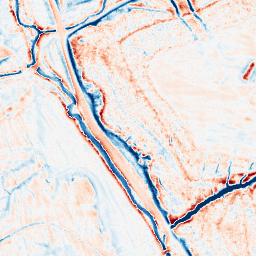
Category: edge_preserving
Decomposition family: anisotropic_diffusion
Decomposition parameters: iterations: 50
kappa: 30
gamma: 0.1
Upsampling method: lanczos
Upsampling parameters: scale: 8
Upsampling scale: 8